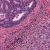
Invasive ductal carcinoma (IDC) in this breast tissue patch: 1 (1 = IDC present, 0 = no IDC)